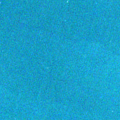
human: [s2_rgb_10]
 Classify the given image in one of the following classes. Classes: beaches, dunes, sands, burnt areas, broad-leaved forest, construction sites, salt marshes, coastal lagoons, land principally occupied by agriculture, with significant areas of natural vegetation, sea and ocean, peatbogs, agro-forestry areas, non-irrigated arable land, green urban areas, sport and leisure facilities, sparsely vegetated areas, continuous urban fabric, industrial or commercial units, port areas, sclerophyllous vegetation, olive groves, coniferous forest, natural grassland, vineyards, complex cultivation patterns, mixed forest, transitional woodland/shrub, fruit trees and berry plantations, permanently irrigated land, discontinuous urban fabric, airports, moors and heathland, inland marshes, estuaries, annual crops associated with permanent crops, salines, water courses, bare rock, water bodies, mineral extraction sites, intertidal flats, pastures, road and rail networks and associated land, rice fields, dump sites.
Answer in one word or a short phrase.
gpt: sea and ocean